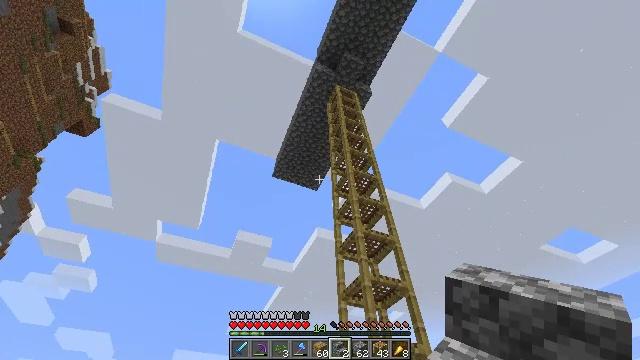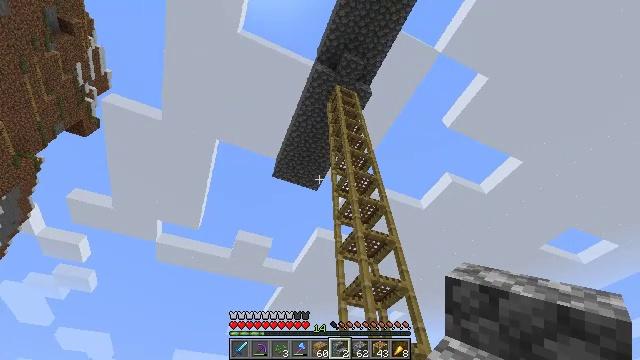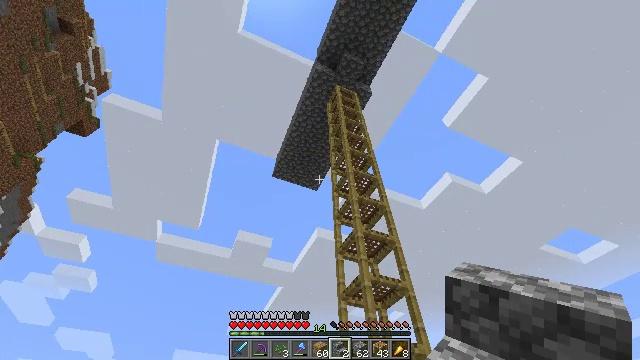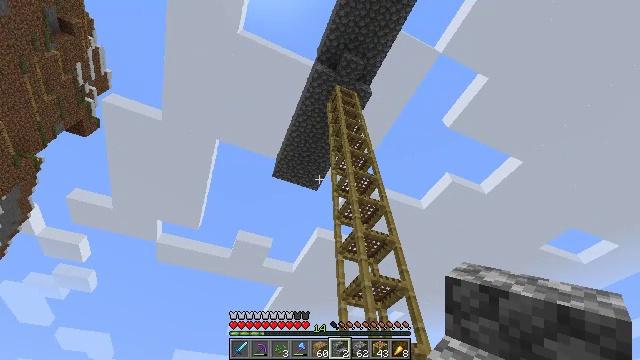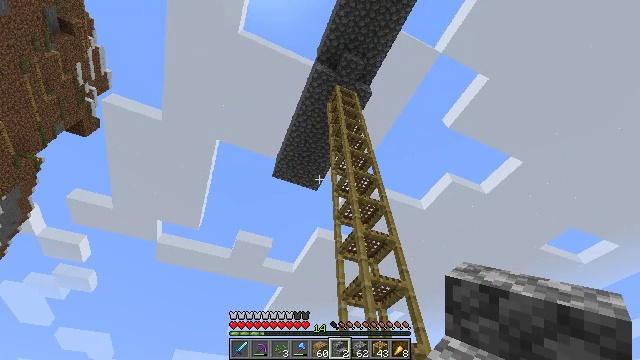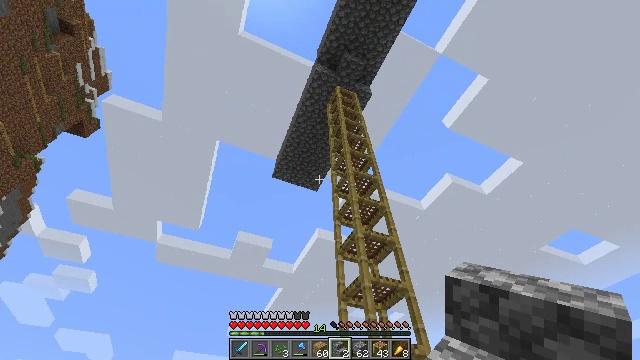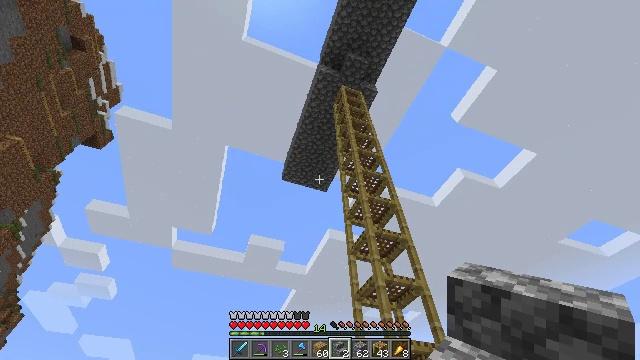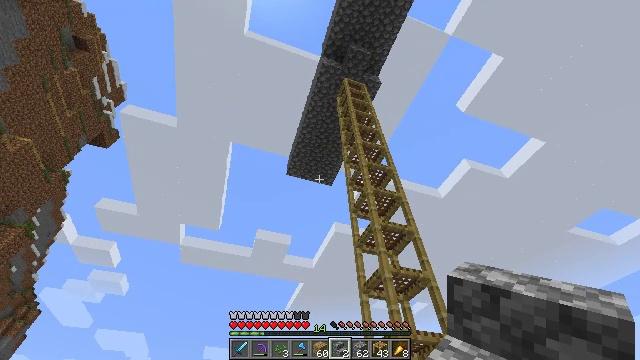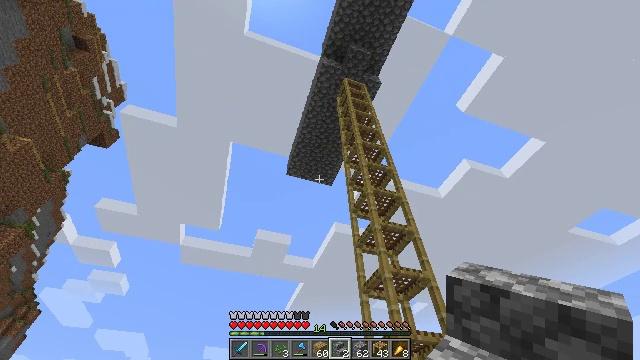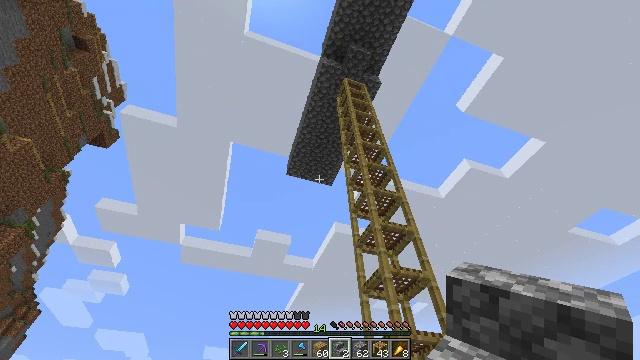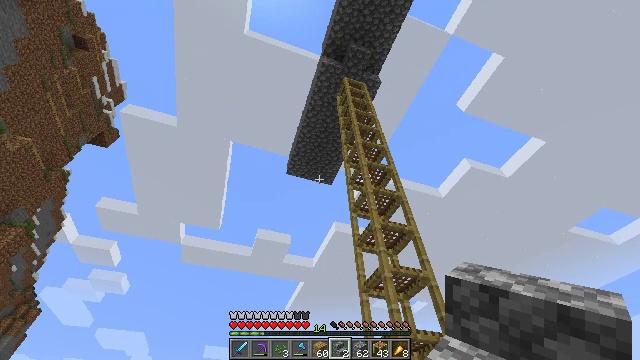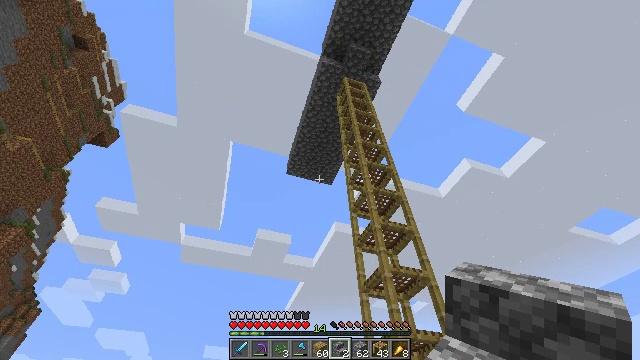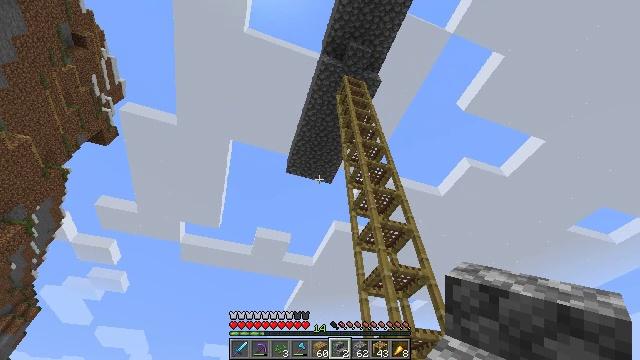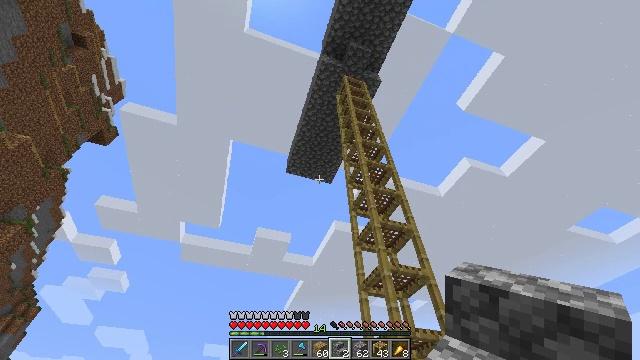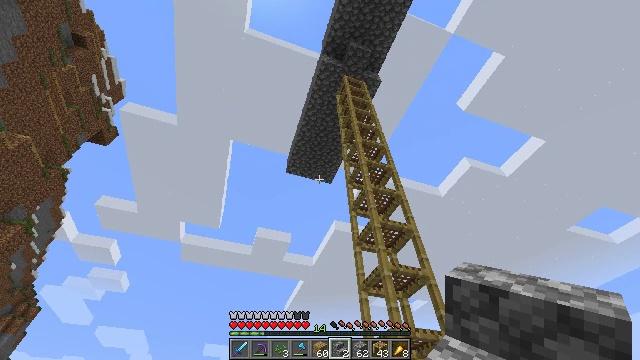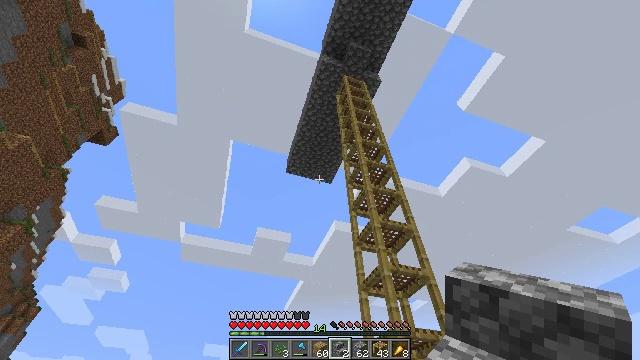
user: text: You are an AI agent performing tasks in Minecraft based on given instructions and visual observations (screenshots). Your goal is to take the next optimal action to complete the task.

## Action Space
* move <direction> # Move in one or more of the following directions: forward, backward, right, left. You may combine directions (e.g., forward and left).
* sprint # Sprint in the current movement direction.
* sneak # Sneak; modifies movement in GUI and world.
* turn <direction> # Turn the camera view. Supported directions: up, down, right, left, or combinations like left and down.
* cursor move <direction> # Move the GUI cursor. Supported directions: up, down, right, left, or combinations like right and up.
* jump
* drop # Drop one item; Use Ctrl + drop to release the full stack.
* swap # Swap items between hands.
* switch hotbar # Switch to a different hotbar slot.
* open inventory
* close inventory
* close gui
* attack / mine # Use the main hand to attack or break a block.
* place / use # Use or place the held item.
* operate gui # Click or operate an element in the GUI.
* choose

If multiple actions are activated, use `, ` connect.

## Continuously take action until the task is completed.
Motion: motion action
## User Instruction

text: Remove the scaffolding structure.
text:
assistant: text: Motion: no_op
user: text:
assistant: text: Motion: no_op
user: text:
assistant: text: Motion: no_op
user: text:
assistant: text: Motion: no_op
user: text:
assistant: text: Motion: no_op
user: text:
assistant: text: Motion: turn left
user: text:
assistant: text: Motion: turn left and down
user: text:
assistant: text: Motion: no_op
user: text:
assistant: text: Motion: no_op
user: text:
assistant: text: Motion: no_op
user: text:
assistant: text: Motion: no_op
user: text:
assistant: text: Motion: no_op
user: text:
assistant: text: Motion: no_op
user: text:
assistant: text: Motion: no_op
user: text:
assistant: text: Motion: no_op
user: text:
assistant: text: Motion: no_op
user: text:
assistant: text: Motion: no_op
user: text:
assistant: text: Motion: no_op
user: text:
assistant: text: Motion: no_op
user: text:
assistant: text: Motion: no_op
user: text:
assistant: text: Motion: no_op
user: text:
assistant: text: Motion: no_op
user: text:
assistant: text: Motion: no_op
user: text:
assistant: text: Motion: no_op
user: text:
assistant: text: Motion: turn right
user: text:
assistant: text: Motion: no_op
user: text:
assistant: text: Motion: turn right
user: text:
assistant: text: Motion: move left, turn right
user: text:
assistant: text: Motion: move left, turn right
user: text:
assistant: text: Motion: move left, turn right